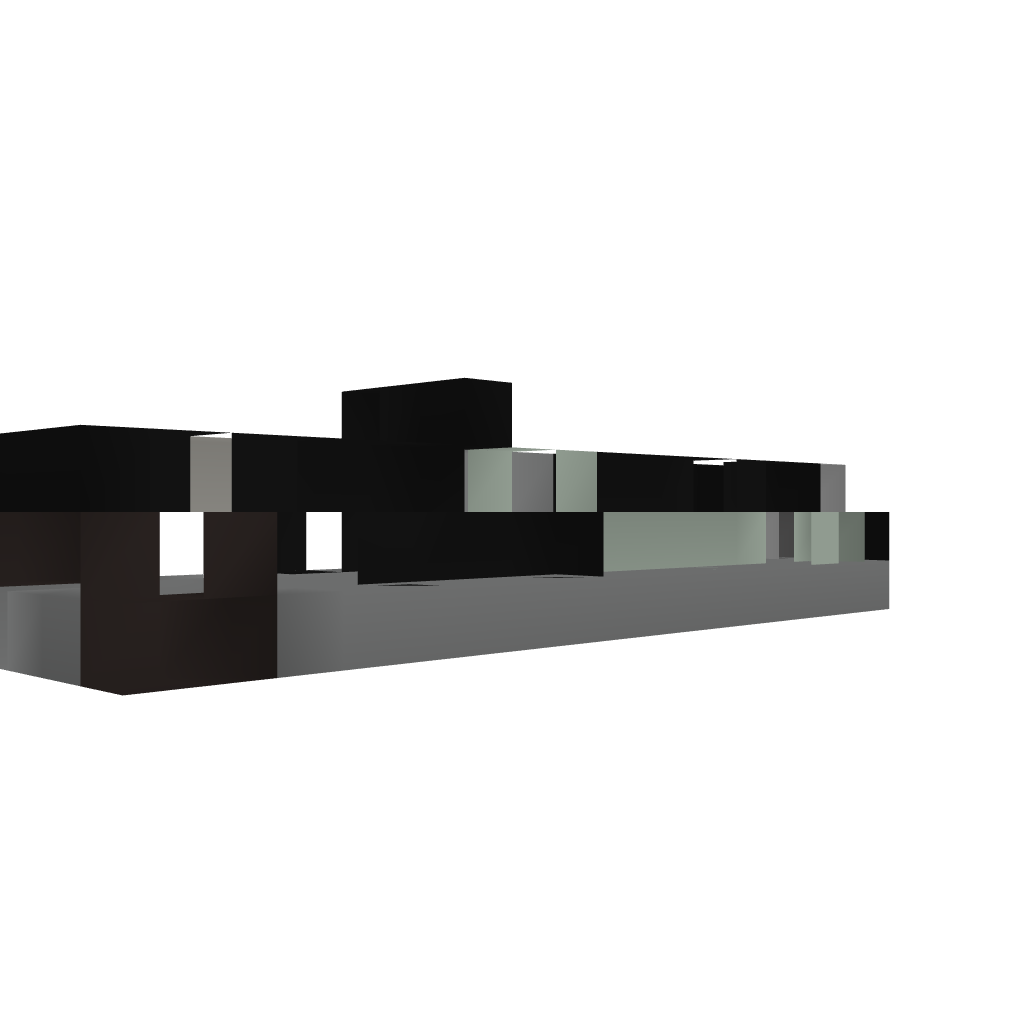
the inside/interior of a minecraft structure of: Auto TNT Cannon